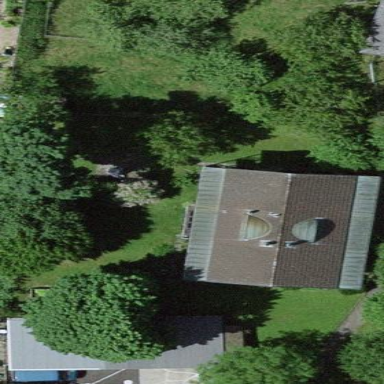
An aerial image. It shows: Simple house.